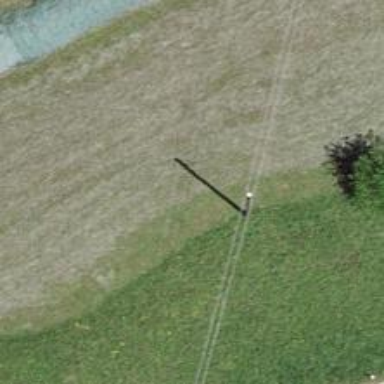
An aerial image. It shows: Minor power line.